Question: CSS experts can you help me to implement a css file that gives me this design.

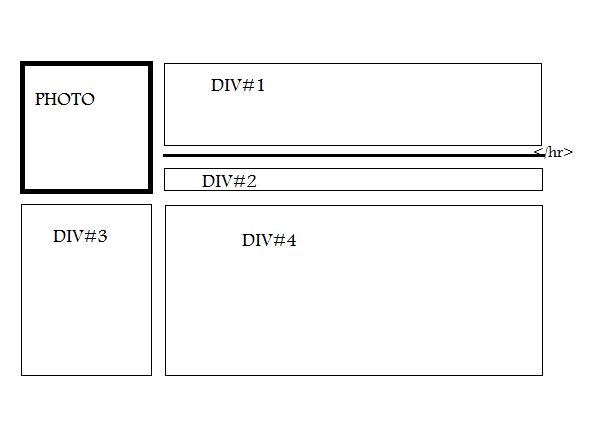
Answer: Here is something, that can help. <URL>
'''
.photo, .div3{
width: 75px;
height: 90px;
border: 1px solid #d5d5d5;
float: left;
}
.div1, .div2, .hr, .div4 {
float: left;
width: calc(100% - 85px); /* Here 85 is the width of PHOTO + margin + border */
margin-left: 5px; /*Adjust this value for the space between photo and DIV#1 */
border: 1px solid #d5d5d5;
height: 50px;
}
.hr{
border: none;
border-bottom: 1px solid #d5d5d5;
margin-top: 5px;
height: 0px;
}
.div2{
margin-top: 5px;
height: 30px;
}
.div3{
margin-top: 5px;
}
.div4{
height: 90px;
margin-top: 5px;
}
'''
'''
<div>
<div>
<div class="photo"></div>
<div class="div1"></div>
<div class="hr"></div>
<div class="div2"></div>
</div>
<div>
<div class="div3"></div>
<div class="div4"></div>
</div>
</div>
'''